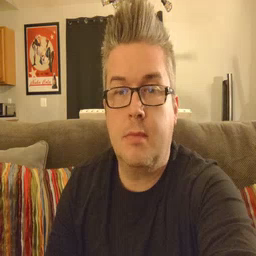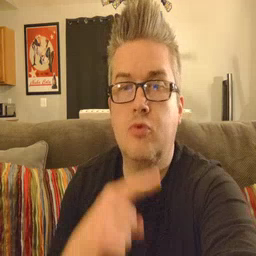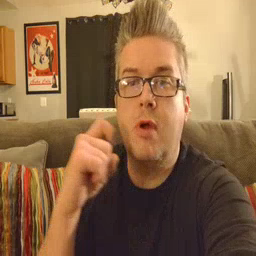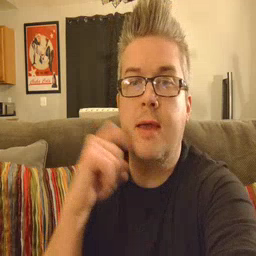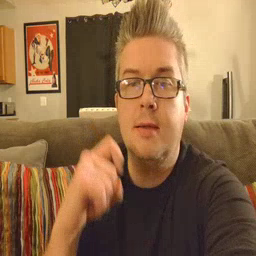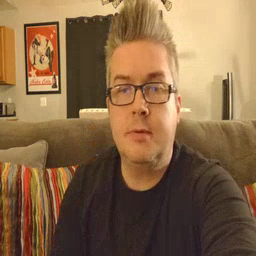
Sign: dryer